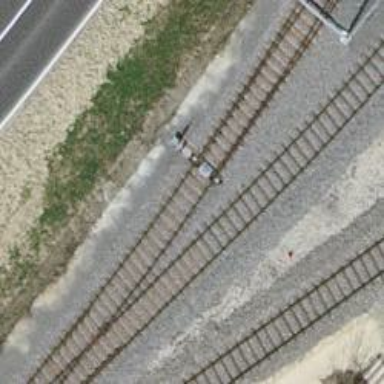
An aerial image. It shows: Railway switch.